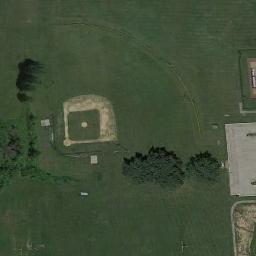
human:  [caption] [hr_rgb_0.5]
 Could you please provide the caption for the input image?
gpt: There is a baseball diamond in the grass .

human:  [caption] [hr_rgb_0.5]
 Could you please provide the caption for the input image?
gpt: A baseball diamond on the lawn with some trees and the open area beside .

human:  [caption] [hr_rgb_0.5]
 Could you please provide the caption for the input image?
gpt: A house is next to the baseball diamond .

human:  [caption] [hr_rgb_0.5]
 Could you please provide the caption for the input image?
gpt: There is a lot of vegetation near the baseball field .

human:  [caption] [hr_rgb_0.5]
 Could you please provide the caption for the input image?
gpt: A baseball diamond is in the middle of grass next to some trees .